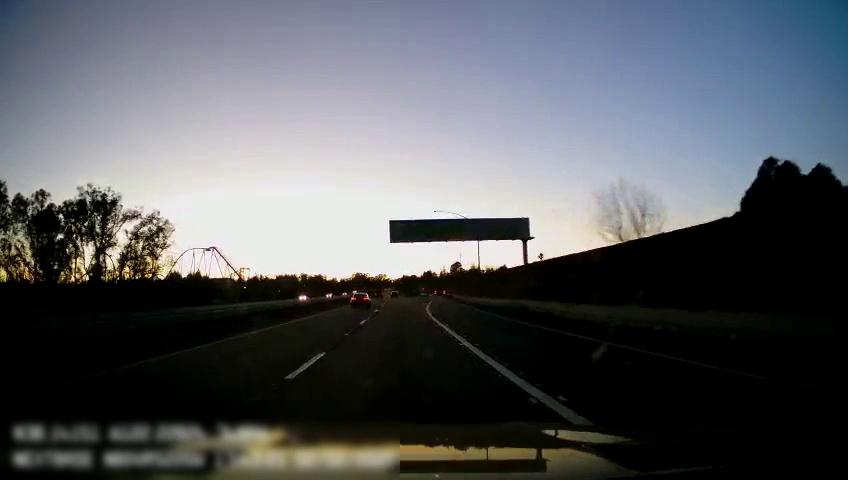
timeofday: Dusk/Dawn/Twilight
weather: Sunny
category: Drivable Space
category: Vehicles | Car
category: Lanes | Alternate Lane
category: Lanes | Alternate Lane
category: Lanes | Alternate Lane
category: Lanes | Alternate Lane
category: Traffic | Signs